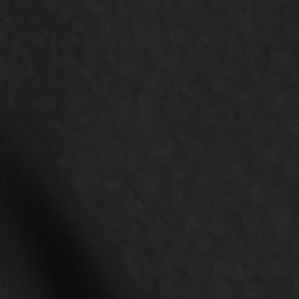
Label: non_frost